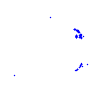
Particle: kaon